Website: lowes
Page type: customer-info-address
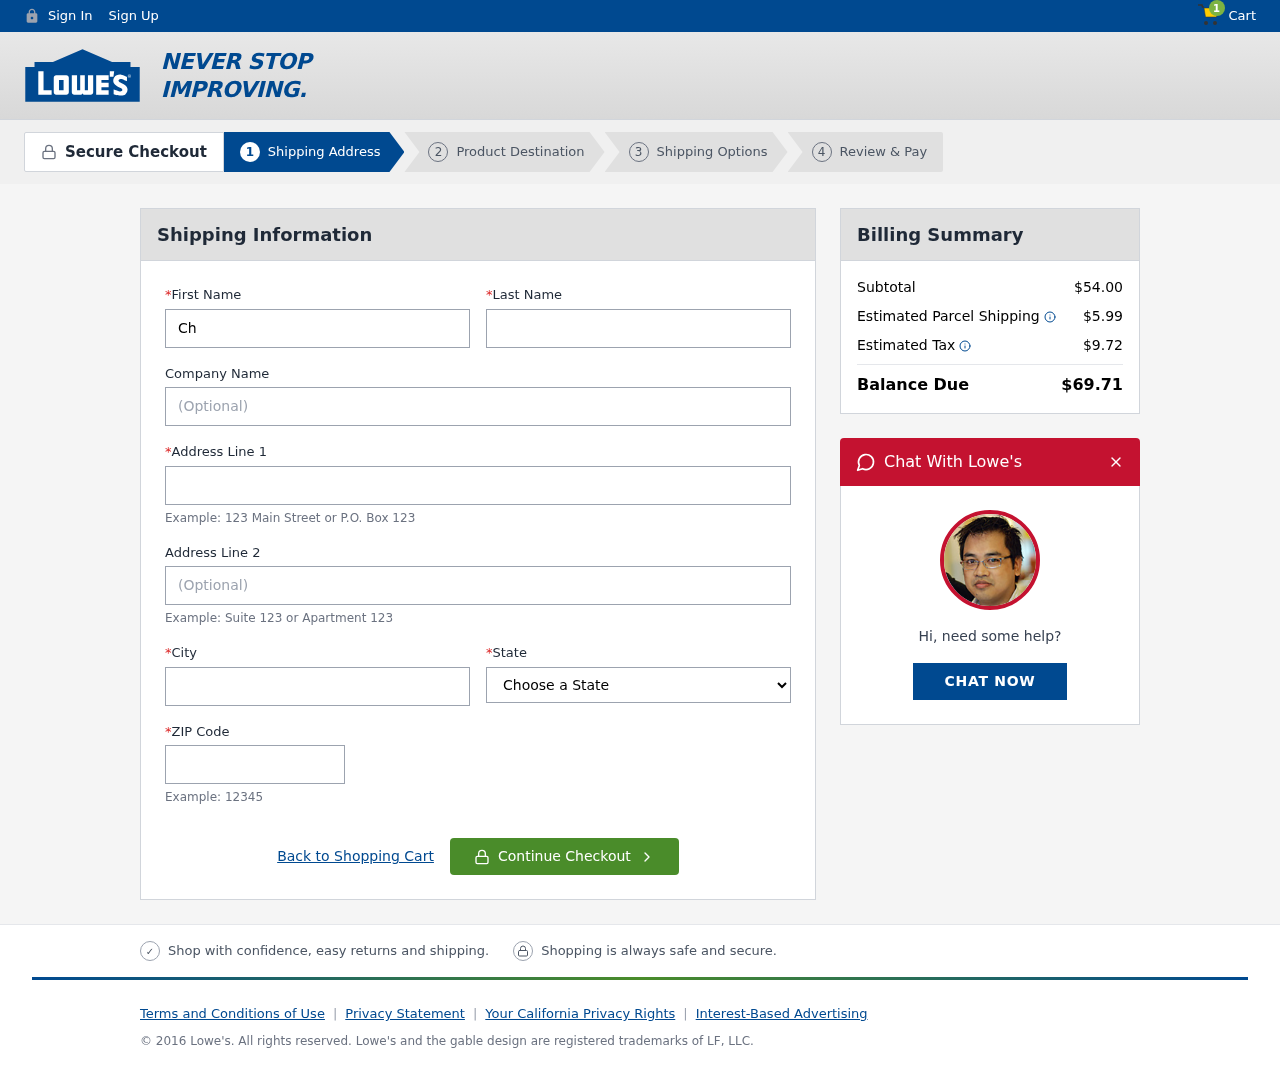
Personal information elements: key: PII_CITY
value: Jasonfort
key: PII_COMPANY
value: Winters Group
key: PII_FIRSTNAME
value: Christopher
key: PII_LASTNAME
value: Campbell
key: PII_POSTCODE
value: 51969
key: PII_STATE
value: South Dakota
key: PII_STREET
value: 895 Gary Cove
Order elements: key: ORDER_NUM_ITEMS
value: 1
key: ORDER_SUBTOTAL
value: $54.00
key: ORDER_SHIPPING_COST
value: $5.99
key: ORDER_TAX
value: $9.72
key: ORDER_TOTAL
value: $69.71